Question: How can I hide the ticks on the y-axis?
I currently achieve it by editing 'tick.format', as can be seen in this JSFiddle <URL>
I'm not happy with this solution, as the y-axis label is being cut off

So how can I hide ticks without having y-axis label being cut off?
Thank you for your help in advance!
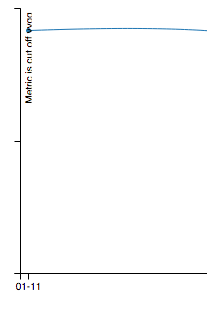
Answer: In the end I used a combination of <URL>'s answer and some further work:
I hid the ticks with:
'''
.c3-axis-y .tick {
display: none;
}
'''
And I set the tick format:
'''
axis.y.tick.format = function(){return 'fy'; }
//return characters with both ascenders and descenders
'''
See this JS Fiddle <URL> for the solution in action.